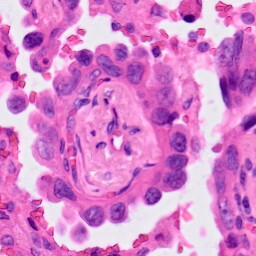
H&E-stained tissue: Lung